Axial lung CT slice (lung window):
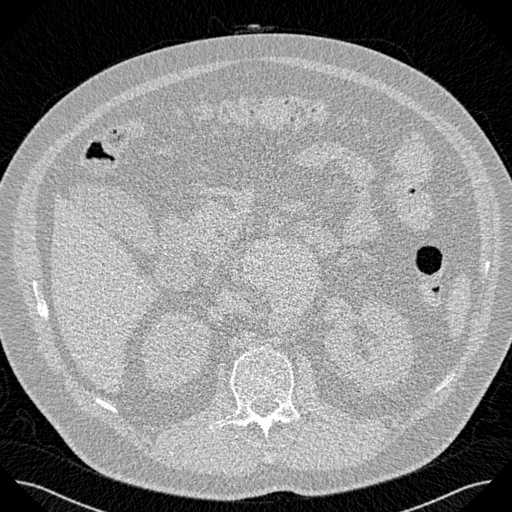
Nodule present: no